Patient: sex F, age 62
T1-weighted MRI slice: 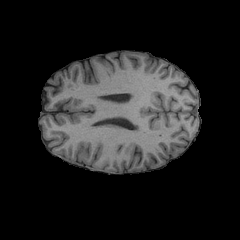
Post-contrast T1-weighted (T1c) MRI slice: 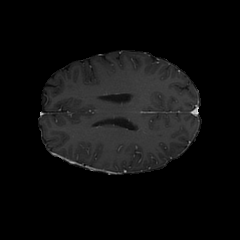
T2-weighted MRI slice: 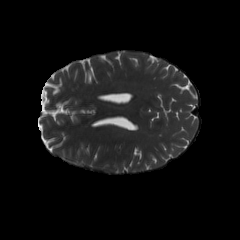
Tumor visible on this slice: no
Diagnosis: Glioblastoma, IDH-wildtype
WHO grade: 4